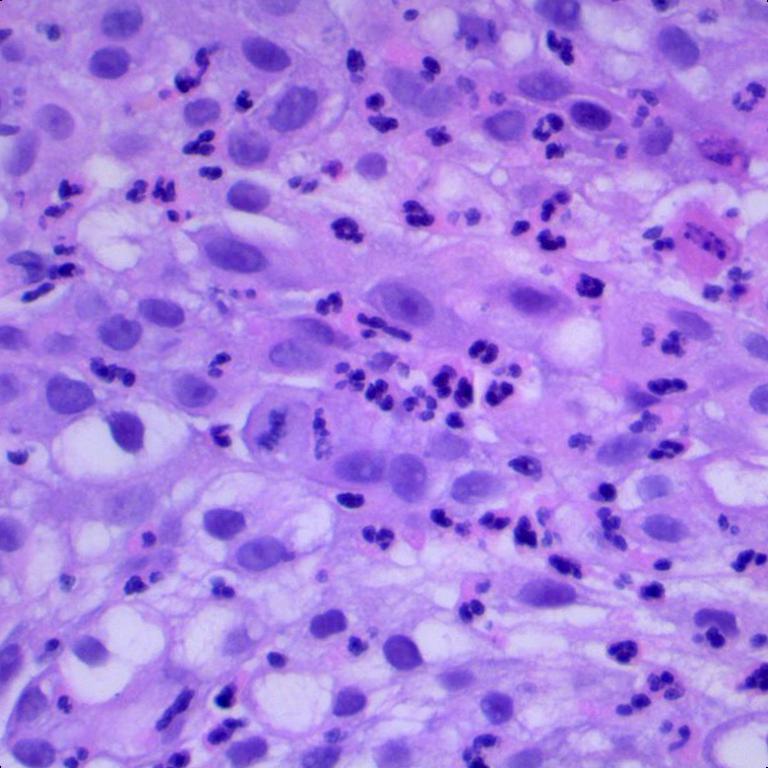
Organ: lung
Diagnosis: squamous carcinomas